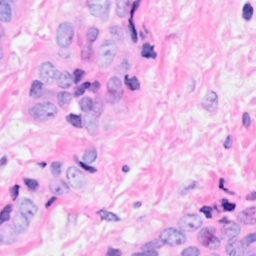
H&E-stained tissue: Breast